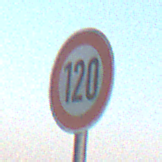
Verkehrszeichen: Geschwindigkeit120
Umgebung: Outdoor, Nature
Tageszeit: SunriseSunset
Wetter: Clear
Licht: Natural
Jahreszeit: Winter
Kontrast: LowContrast